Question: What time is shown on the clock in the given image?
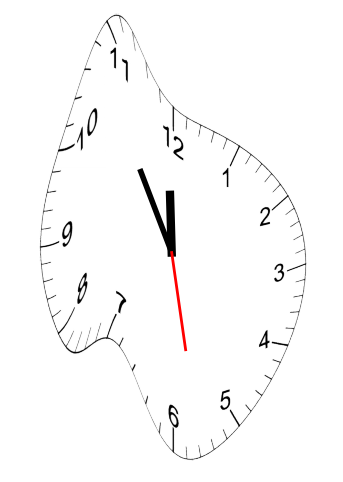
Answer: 11:54:28